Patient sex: M
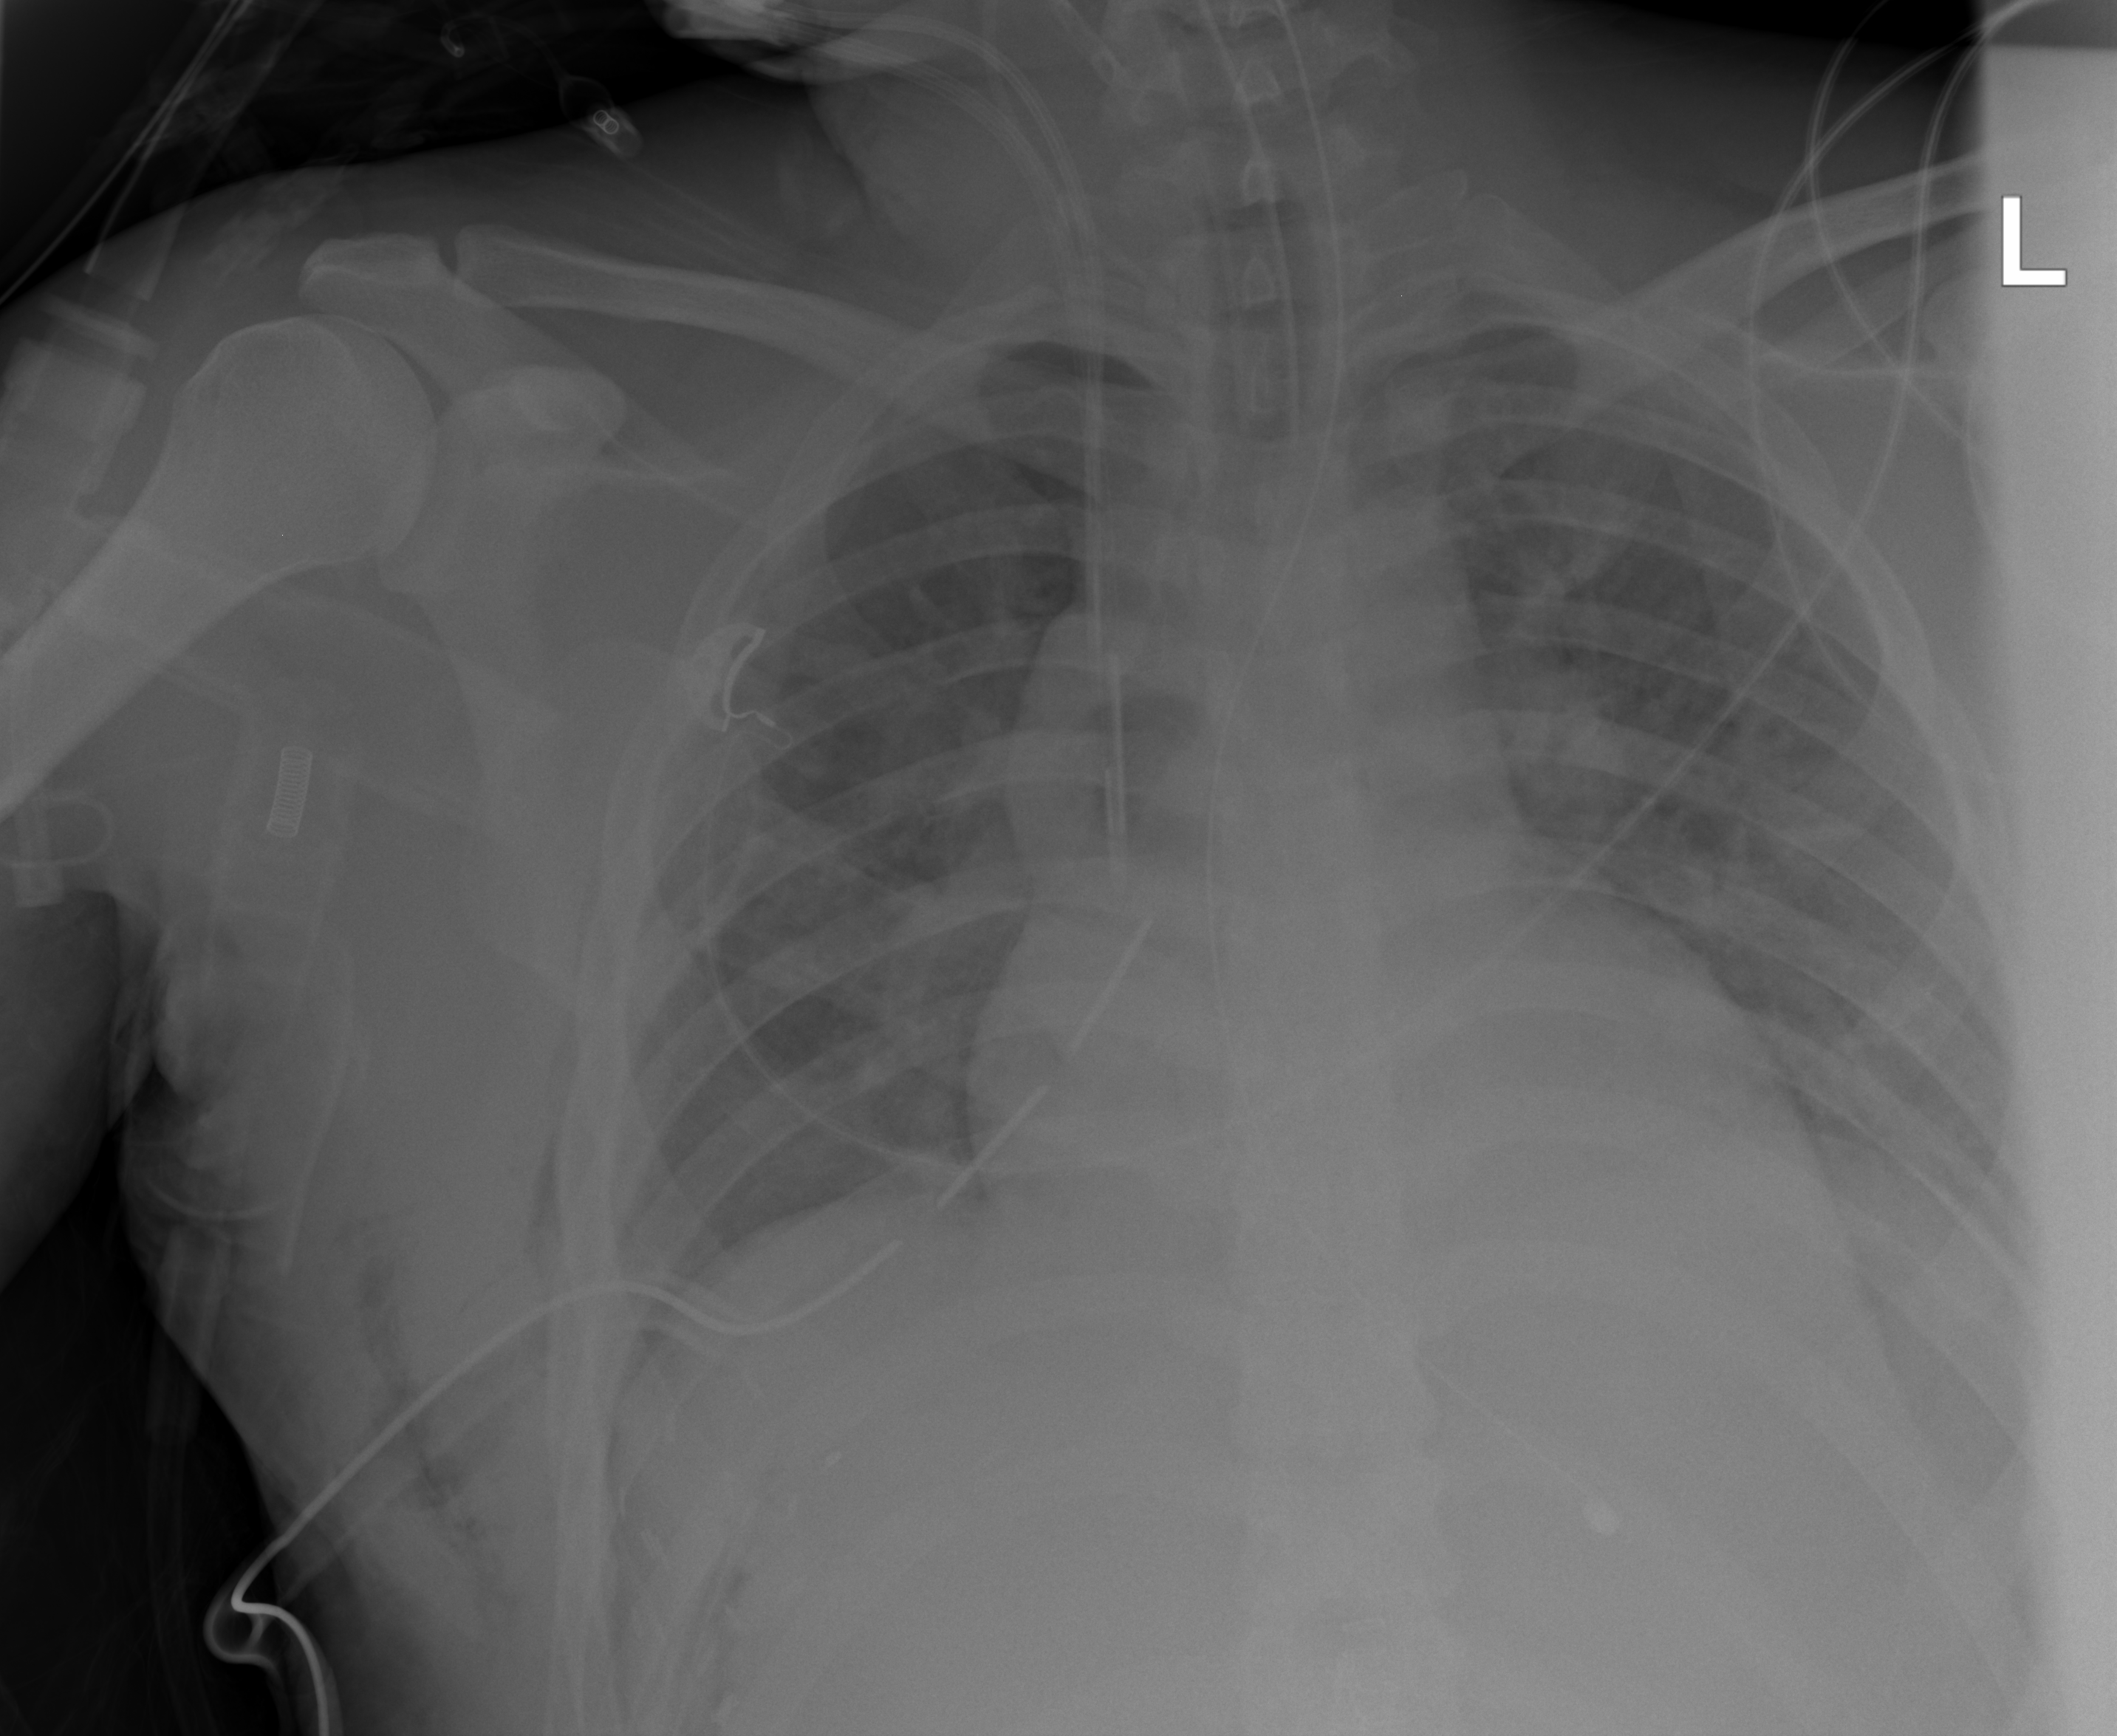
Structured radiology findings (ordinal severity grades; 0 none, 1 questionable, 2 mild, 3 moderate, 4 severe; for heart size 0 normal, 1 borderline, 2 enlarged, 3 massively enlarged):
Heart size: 1
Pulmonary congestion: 0
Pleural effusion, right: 0
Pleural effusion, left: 1
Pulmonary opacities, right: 0
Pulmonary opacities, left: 0
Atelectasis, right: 2
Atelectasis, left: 0